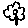
Label: flower